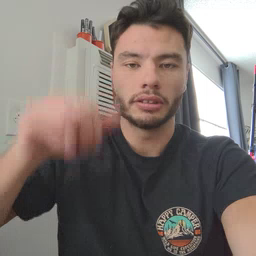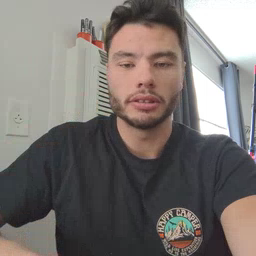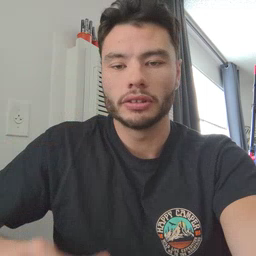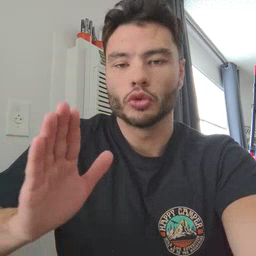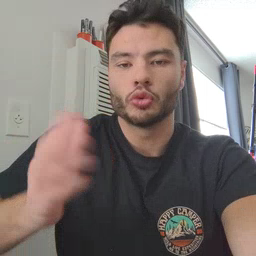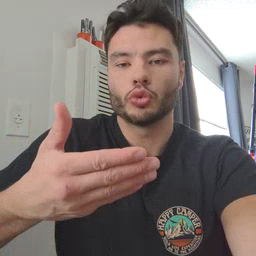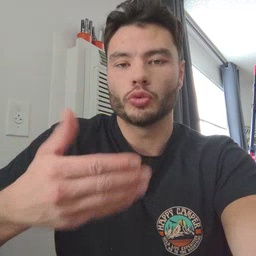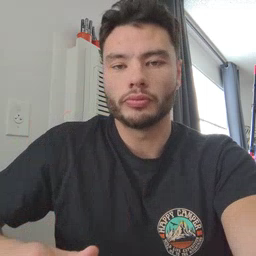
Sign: room